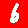
Digit: 6